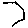
Label: hexagon